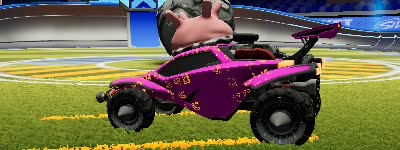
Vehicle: octane